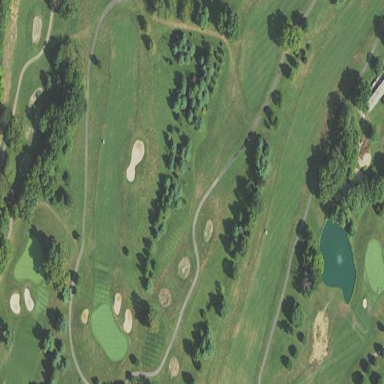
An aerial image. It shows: Grassy area serving as fairway for golf.